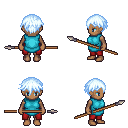
a pixel art fantasy rpg character, female body template, human, dark skin, teal tunic, red pants, white cyan short bangs hairstyle, spear, four views (front, back, left, right), 2x2 character sprite sheet, small pixel art, hard edges, no anti-aliasing